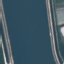
Land use / land cover class: River